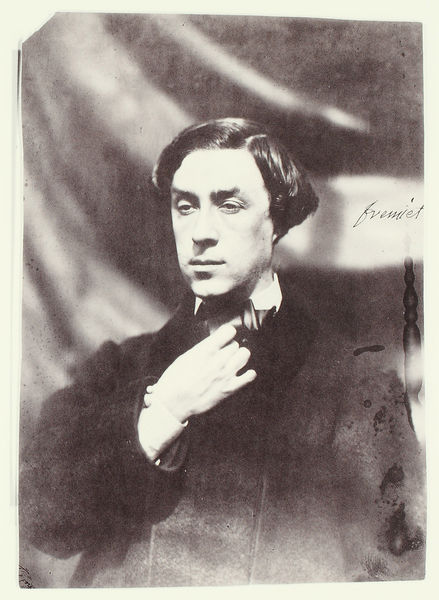
Titel: Le sculpteur Fremiet
Künstler: Adrien Tournachon
Schlagwörter: hand, mann, schatten, weiß, finger, frisur, licht, mund, nase, schwarz, blick, anzug, hemd, arm, augen, gesicht, kragen, ärmel, bildnis, portrait, porträt, vorhang, haare, mantel, augenbrauen, kinn, lippen, scheitel, schrift, seitlich, wangen, fahne, dichter, ernst, nachdenklich, fliege, unscharf, foto, fotografie, photographie, schwarzweiss, poe, photo, schwrzweiss, wilde, akademiker, mann im anzug, 19 jh, tfoto, mann frontal, 20 jh, altes bold